Question: I'm creating a repository as usual following <URL>:
'''
git init
git add .
git commit -m "First commit"
git remote add origin remote repository URL
git remote -v
git push origin master
'''
I don't know the reason why but instead of creating simple folders there are being created submodules as shown in the image below

Notice that backend has been created normaly as a folder but frontend was created as a subfolder, like some compiled code that I cannot se the items inside...
Does anybody know the reason? Did I make any mistake when creating the repo?
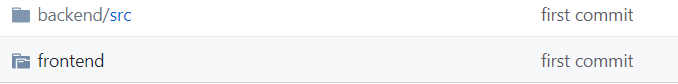
Answer: As clarified in the comments, you have '.git' directory inside the 'frontend' directory.
That means 'frontend' is initialized as a separate git repository. If you don't need this you can simply delete the '.git' directory inside, commit, push, and continue.